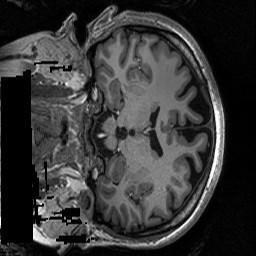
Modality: T1w
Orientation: coronal